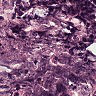
Metastatic tissue present: no